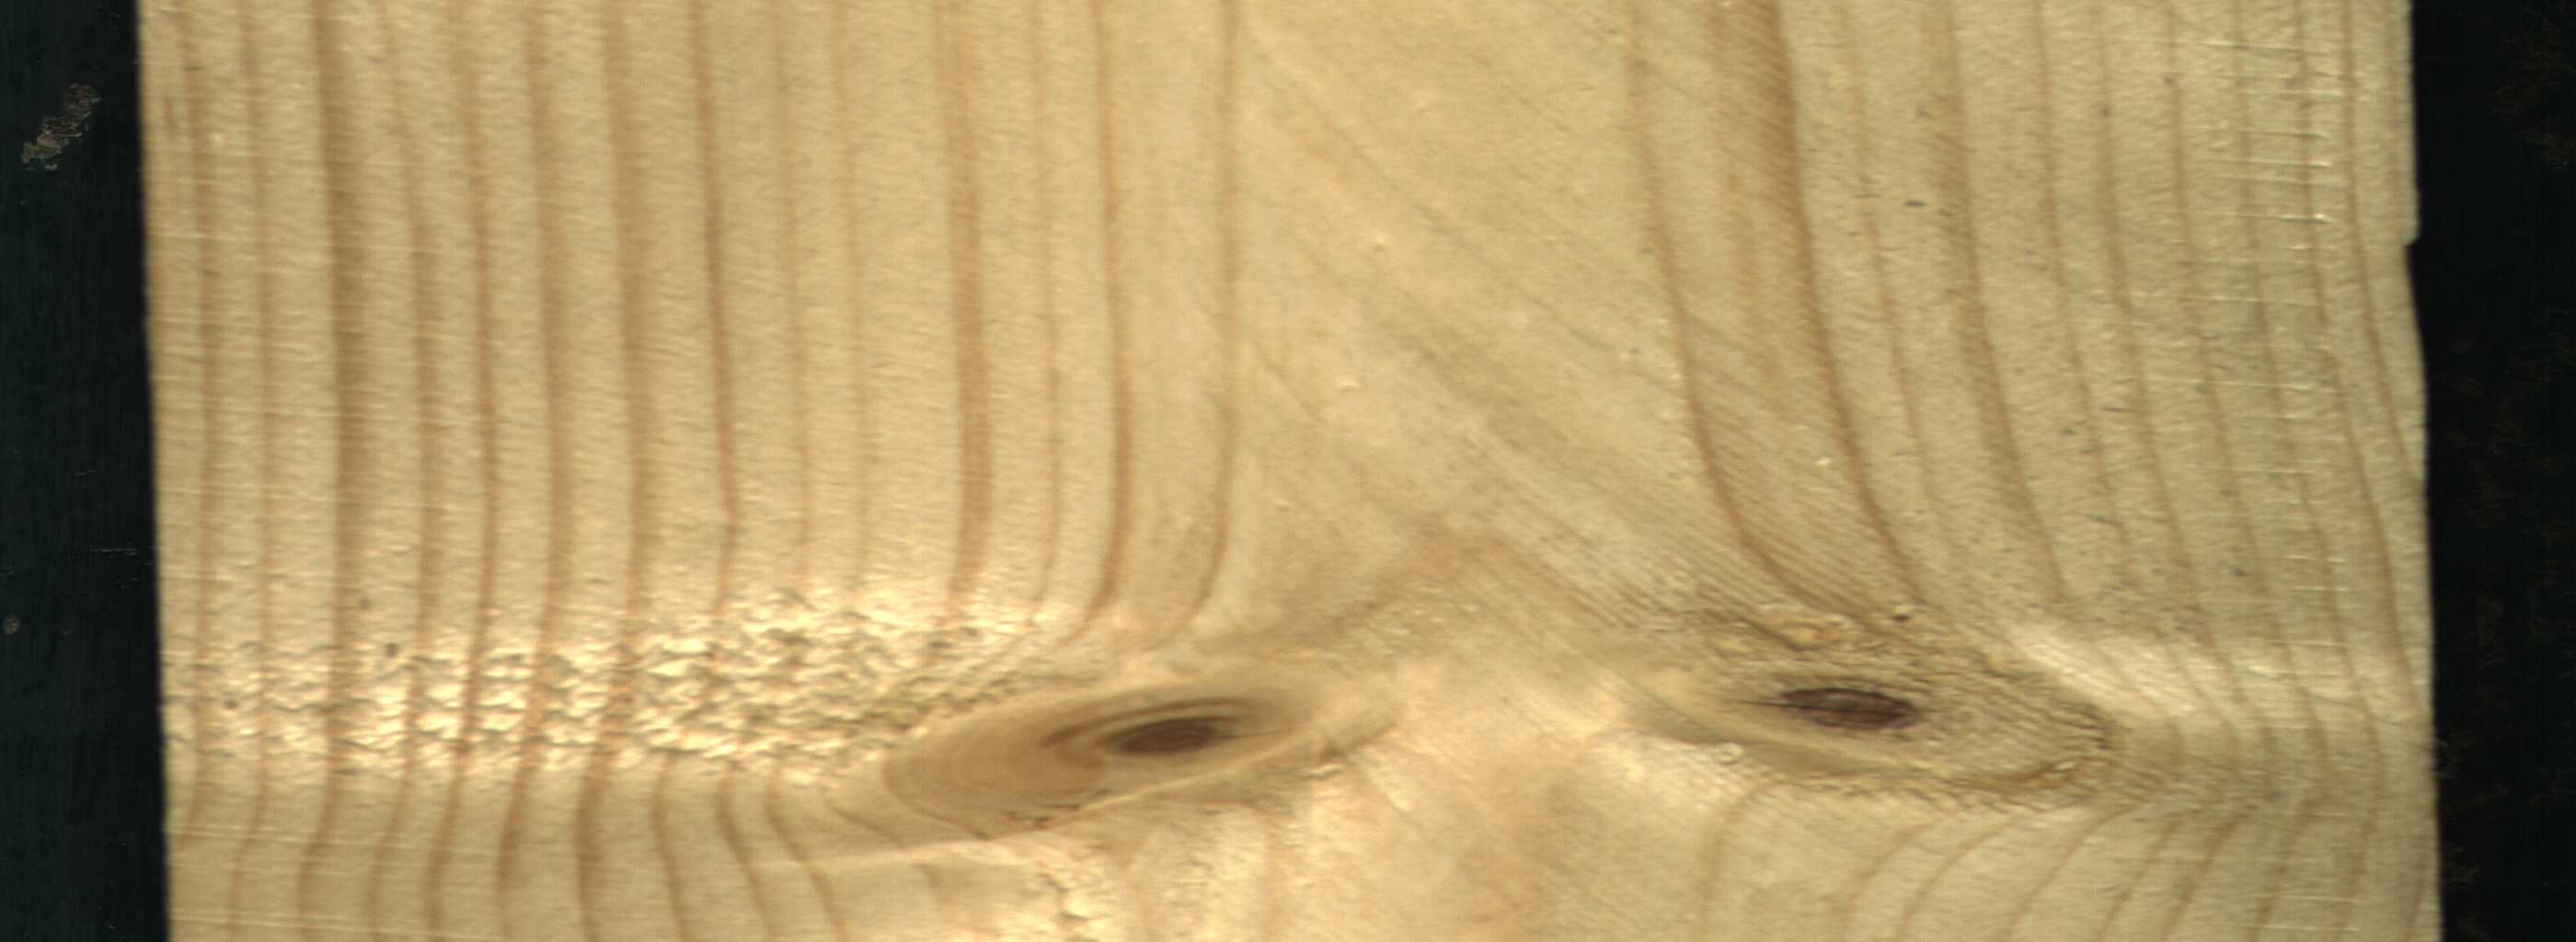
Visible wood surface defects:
Dead_Knot
Live_Knot